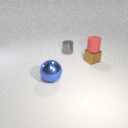
small gray metal cylinder behind large blue metal sphere